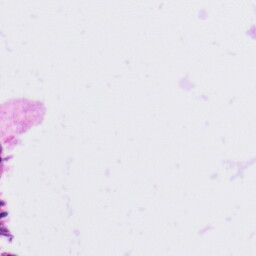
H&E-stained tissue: Tonsil